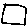
Label: square